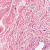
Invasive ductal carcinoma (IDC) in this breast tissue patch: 0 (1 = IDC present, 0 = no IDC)